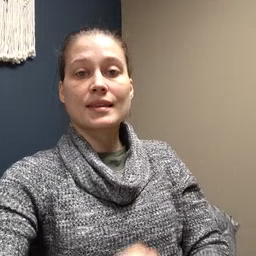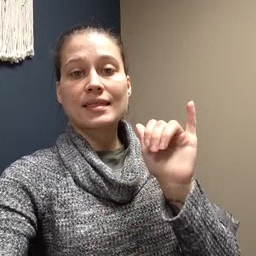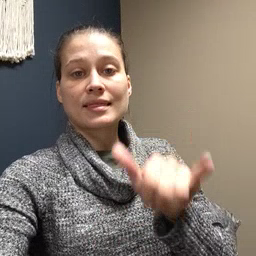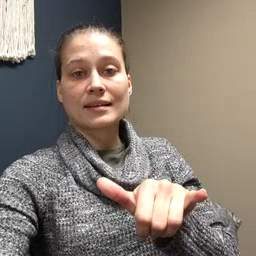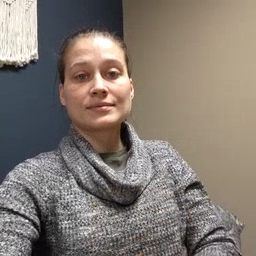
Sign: that